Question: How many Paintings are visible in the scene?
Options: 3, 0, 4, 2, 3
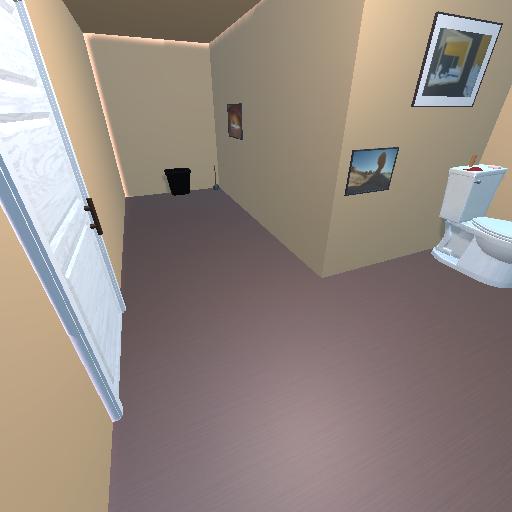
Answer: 3